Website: lowes
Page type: cart
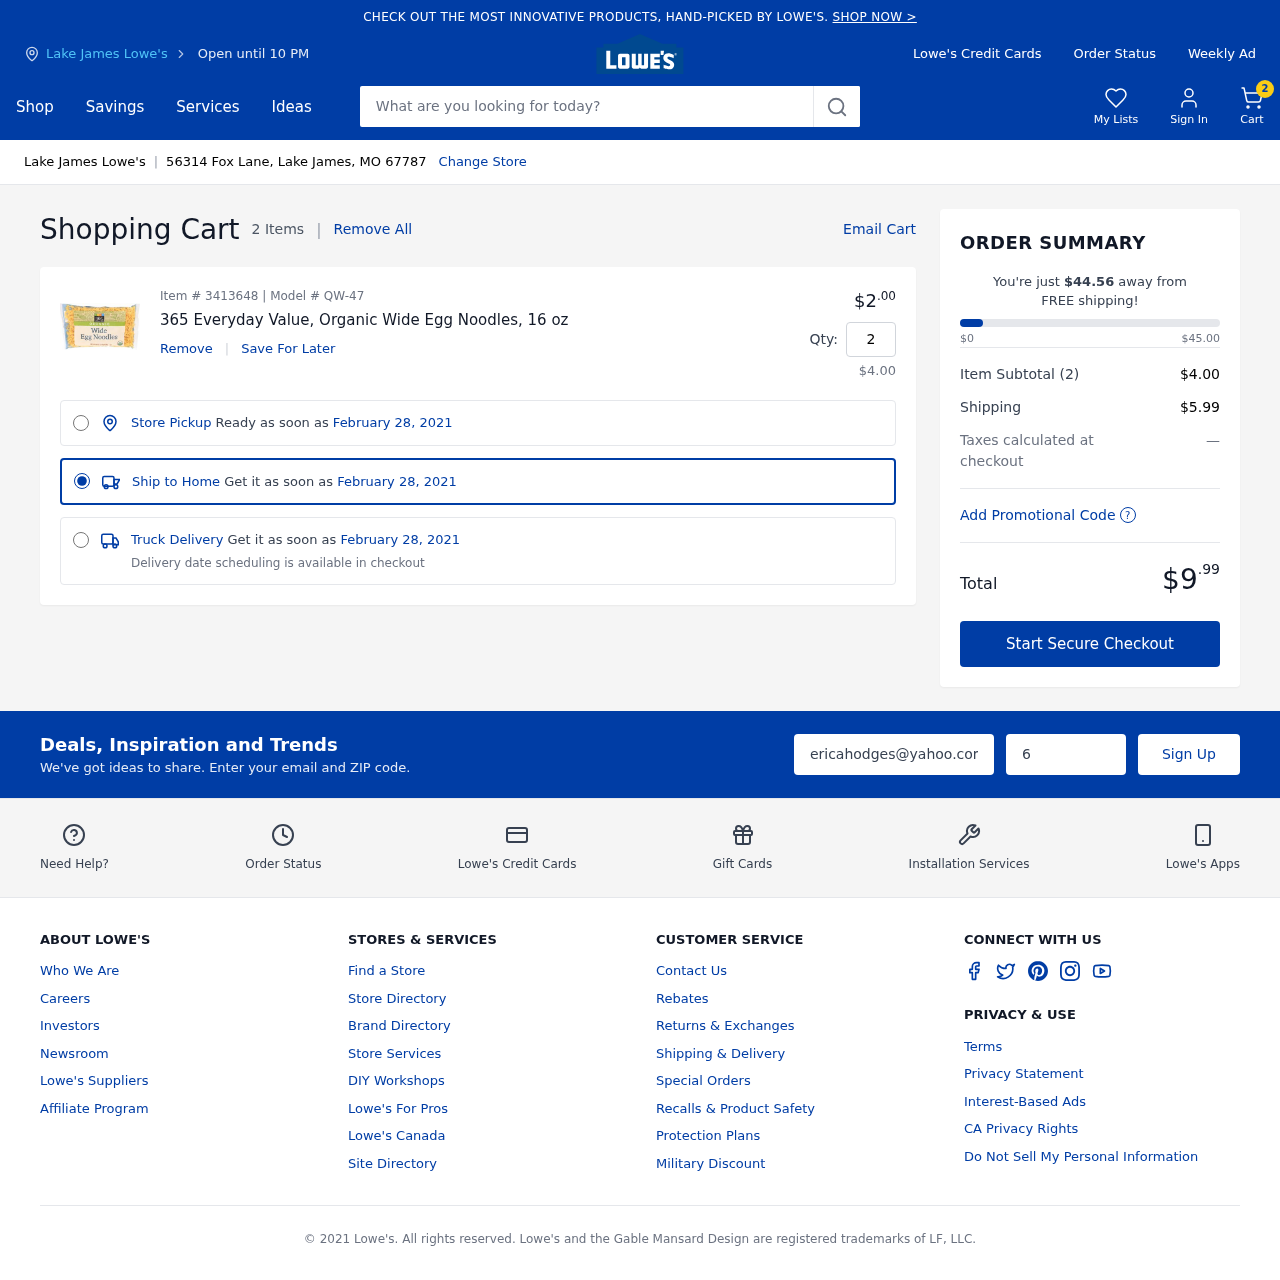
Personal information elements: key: PII_CITY
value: Lake James Lowe's
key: PII_EMAIL
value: ericahodges@yahoo.com
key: PII_POSTCODE
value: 67787
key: PII_STREET
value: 56314 Fox Lane
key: PII_CITY_STATE_ZIP
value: Lake James, MO 67787
Product elements: key: PRODUCT1_NAME
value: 365 Everyday Value, Organic Wide Egg Noodles, 16 oz
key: PRODUCT1_PRICE
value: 2
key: PRODUCT1_QUANTITY
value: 2
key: PRODUCT1_SUBTOTAL
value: $4.00
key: PRODUCT_ITEM_NUMBER
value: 3413648
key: PRODUCT_MODEL_NUMBER
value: QW-47
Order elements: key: ORDER_NUM_ITEMS
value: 2
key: ORDER_NUM_ITEMS
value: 2 Items
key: ORDER_DELIVERY_DATE
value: February 28, 2021
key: ORDER_SUBTOTAL
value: $4.00
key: ORDER_SHIPPING_COST
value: $5.99
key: ORDER_TOTAL
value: $9.99
Search elements: key: HEADER_SEARCH
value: What are you looking for today?